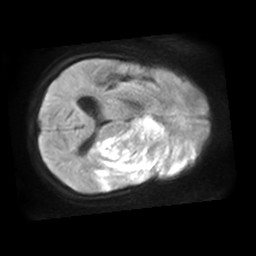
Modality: TRACE
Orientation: axial
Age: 58
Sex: female
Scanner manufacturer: philips
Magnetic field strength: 1.5 T
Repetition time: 4.6 s
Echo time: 0.07505 s